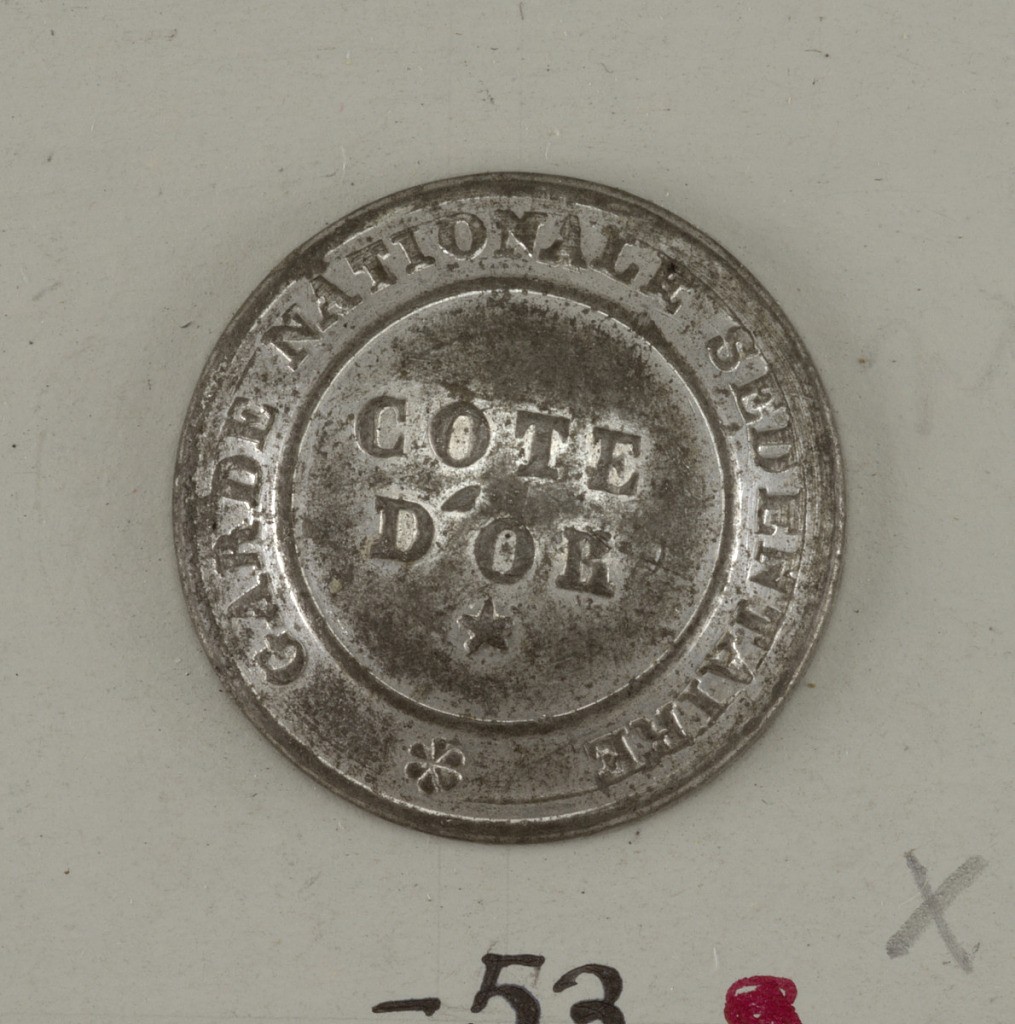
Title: Button
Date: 1870–71
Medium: Pewter, tin plated
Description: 1931-59-53: Slightly convex button: "Cote D'or" above a star w...